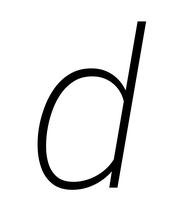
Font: Roboto-Italic_ExtraLight_Italic